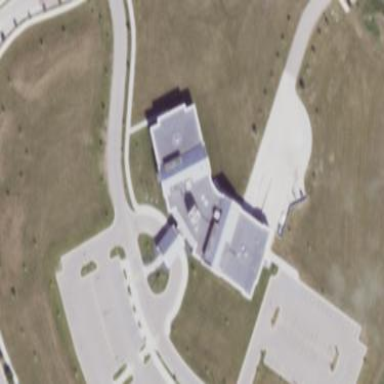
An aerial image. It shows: Clinic building providing healthcare services.